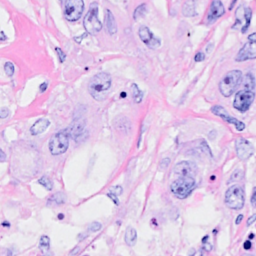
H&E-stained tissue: Breast